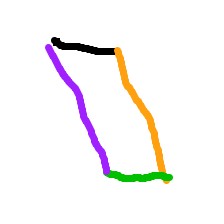
Shape: parallelogram